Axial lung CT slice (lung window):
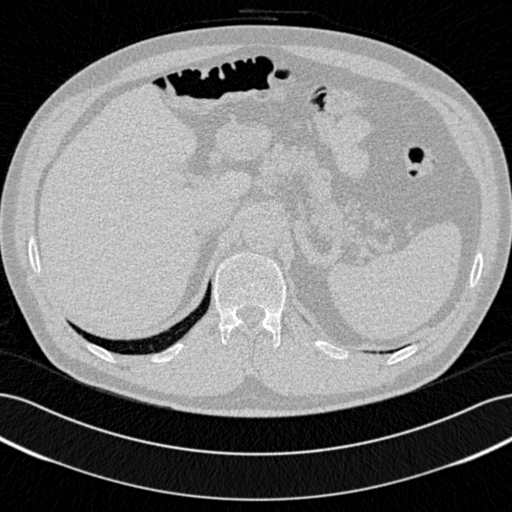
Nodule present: no